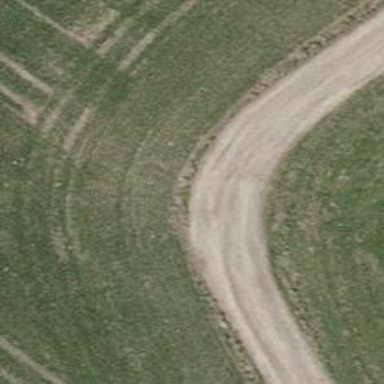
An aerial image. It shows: Compacted track road with grade3 tracktype.